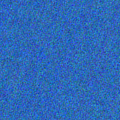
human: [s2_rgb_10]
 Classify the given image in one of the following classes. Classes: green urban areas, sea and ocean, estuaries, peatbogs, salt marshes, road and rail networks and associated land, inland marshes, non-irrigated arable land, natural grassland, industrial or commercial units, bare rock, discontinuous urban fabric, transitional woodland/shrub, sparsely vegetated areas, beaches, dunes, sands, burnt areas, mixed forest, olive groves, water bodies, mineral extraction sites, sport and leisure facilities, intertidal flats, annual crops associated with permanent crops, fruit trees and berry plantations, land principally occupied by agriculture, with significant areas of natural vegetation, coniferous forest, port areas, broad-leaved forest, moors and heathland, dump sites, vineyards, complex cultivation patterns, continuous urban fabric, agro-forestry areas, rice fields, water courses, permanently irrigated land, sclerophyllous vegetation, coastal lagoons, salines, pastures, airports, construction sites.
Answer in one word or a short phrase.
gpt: sea and ocean